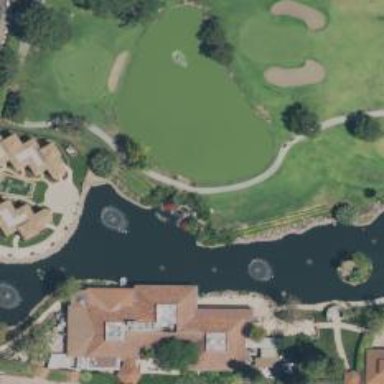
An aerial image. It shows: Scenic view of water hazard on golf course. The natural water feature adds beauty to the landscape.